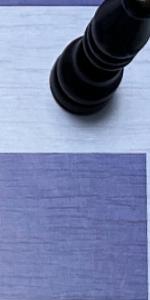
Label: Empty